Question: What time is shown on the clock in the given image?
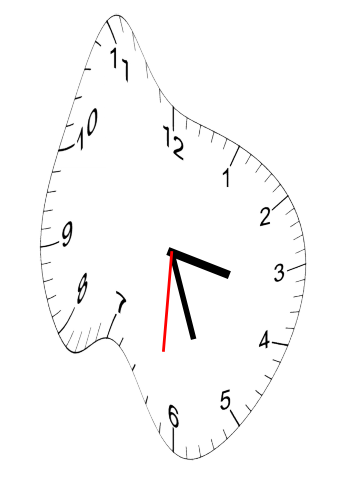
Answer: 03:26:31